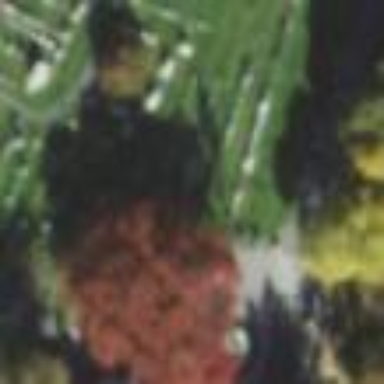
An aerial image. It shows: Sector within cemetery.